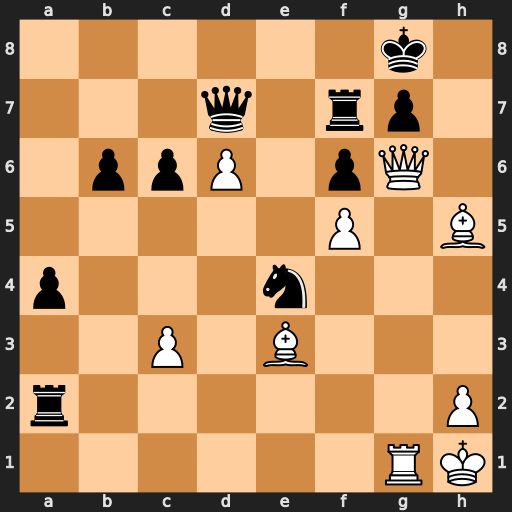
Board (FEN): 6k1/3q1rp1/1ppP1pQ1/5P1B/p3n3/2P1B3/r6P/6RK
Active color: w
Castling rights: -
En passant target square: -
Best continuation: Qxf7+ Qxf7 Bxf7+ Kxf7 d7